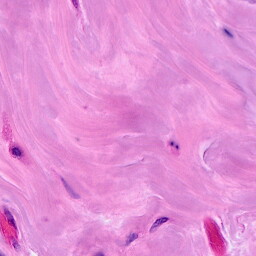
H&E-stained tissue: Breast